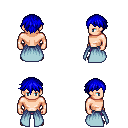
a pixel art fantasy rpg character, male body template, human, light skin, overskirt, magenta pants, blue short bangs hairstyle, brown shoes, four views (front, back, left, right), 2x2 character sprite sheet, small pixel art, hard edges, no anti-aliasing